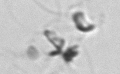
Label: Chaetoceros_socialis